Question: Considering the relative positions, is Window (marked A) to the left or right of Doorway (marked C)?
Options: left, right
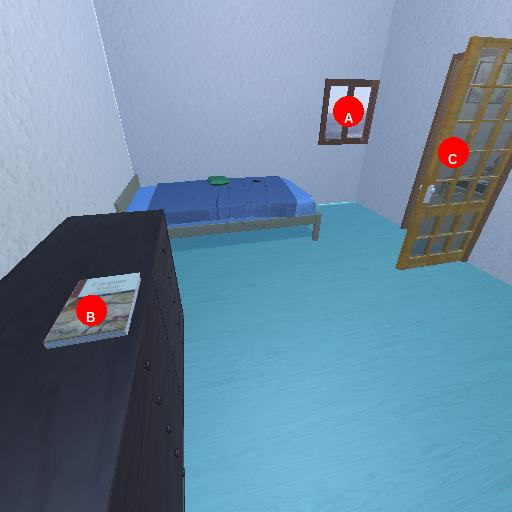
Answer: left